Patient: sex M, age 47
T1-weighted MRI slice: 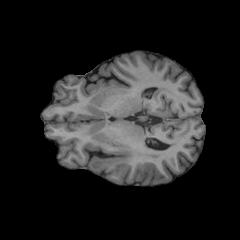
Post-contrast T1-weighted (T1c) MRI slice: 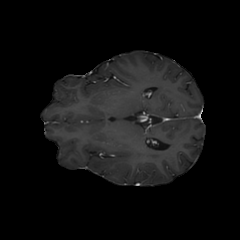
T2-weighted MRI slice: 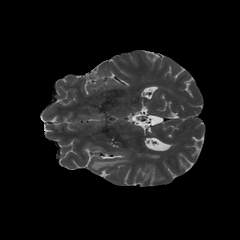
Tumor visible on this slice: yes
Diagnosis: Glioblastoma, IDH-wildtype
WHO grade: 4